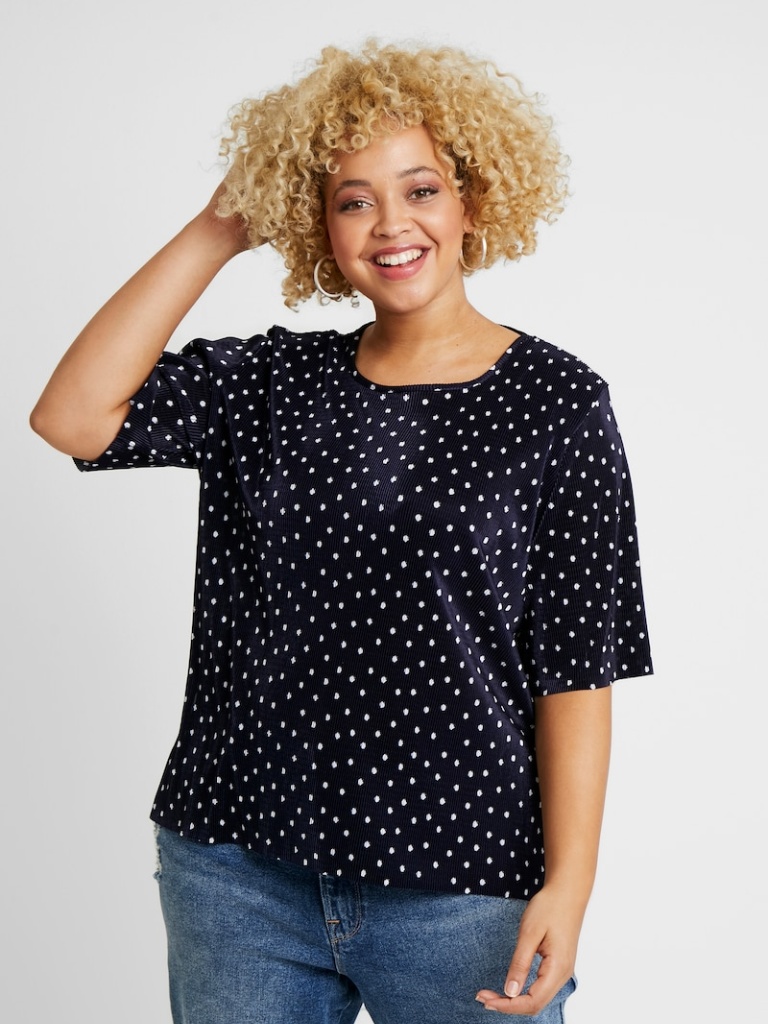
knit loose short sleeve hip length Untucked crew t-shirt